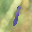
Label: 1